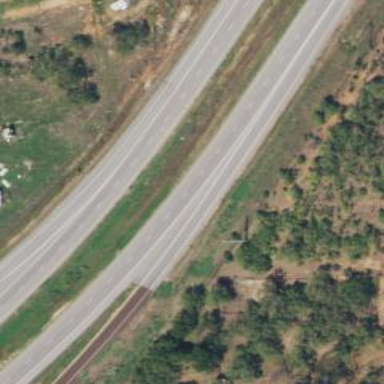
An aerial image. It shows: Trunk link highway.